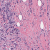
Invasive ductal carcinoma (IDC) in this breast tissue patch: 1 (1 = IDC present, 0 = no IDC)